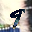
Label: 9